Question:
Please check the code here. Facing issue to merge 2 PDFPtable top to bottom.
'''
PdfPTable table = new PdfPTable(new float[] { 1.0f, 2.0f, 5.0f, 1.0f, 2.0f });
table.setWidthPercentage(100.0f);
ArrayList<String> lHeaders = new ArrayList<>();
lHeaders.add("S. No.");
lHeaders.add("Course Code");
lHeaders.add("Course Name");
lHeaders.add("Credit");
lHeaders.add("Letter Grade");
ArrayList<String> lData = new ArrayList<>();
lData.add("1");
lData.add("D 210");
lData.add("COMPUTER & INFORMATION TECHNOLOGY FUNDAMENTAL LAB-II");
lData.add("1.0");
lData.add("BB");
// Create and add a title across both columns.
Font headerfont = new Font(Font.TIMES_ROMAN, 15, Font.BOLD);
// PdfPCell cell = new PdfPCell (new Paragraph ("New Mustang
// Features"));
PdfPCell cell;
for (String i : lHeaders) {
cell = new PdfPCell(new Paragraph(i, headerfont));
cell.setHorizontalAlignment(Element.ALIGN_CENTER);
cell.setBackgroundColor(new Color(255, 0, 0));
// cell.setPadding (10.0f);
table.addCell(cell);
}
// Add header cells for these columns.
// cell = new PdfPCell (new Paragraph ("Feature"));
// PdfPCell cell1;
Font datafont = new Font(Font.HELVETICA, 10, Font.NORMAL);
for (String j : lData) {
cell = new PdfPCell(new Paragraph(j, datafont));
cell.setHorizontalAlignment(Element.ALIGN_LEFT);
// cell.setPadding (10.0f);
table.addCell(cell);
}
Font headerfont2 = new Font(Font.TIMES_ROMAN, 10, Font.BOLD);
PdfPTable table2 = new PdfPTable(8);
table2.setWidthPercentage(100.0f);
PdfPCell cell2;
cell2 = new PdfPCell(new Paragraph("CURRENT SEMESTER RECORD", headerfont2));
cell2.setHorizontalAlignment(Element.ALIGN_CENTER);
cell2.setColspan(4);
table2.addCell(cell2);
cell2 = new PdfPCell(new Paragraph("CUMULATIVE SEMESTER RECORD", headerfont2));
cell2.setHorizontalAlignment(Element.ALIGN_CENTER);
cell2.setColspan(4);
table2.addCell(cell2);
cell2 = new PdfPCell(new Paragraph("TOTAL CREDIT POINTS", headerfont2));
cell2.setHorizontalAlignment(Element.ALIGN_CENTER);
table2.addCell(cell2);
cell2 = new PdfPCell(new Paragraph("TOTAL CREDIT", headerfont2));
cell2.setHorizontalAlignment(Element.ALIGN_CENTER);
table2.addCell(cell2);
cell2 = new PdfPCell(new Paragraph("CREDITS EARNED", headerfont2));
cell2.setHorizontalAlignment(Element.ALIGN_CENTER);
table2.addCell(cell2);
cell2 = new PdfPCell(new Paragraph("SGPA", headerfont2));
cell2.setHorizontalAlignment(Element.ALIGN_CENTER);
table2.addCell(cell2);
cell2 = new PdfPCell(new Paragraph("TOTAL CREDIT POINTS", headerfont2));
cell2.setHorizontalAlignment(Element.ALIGN_CENTER);
table2.addCell(cell2);
cell2 = new PdfPCell(new Paragraph("TOTAL CREDIT", headerfont2));
cell2.setHorizontalAlignment(Element.ALIGN_CENTER);
table2.addCell(cell2);
cell2 = new PdfPCell(new Paragraph("CREDITS EARNED", headerfont2));
cell2.setHorizontalAlignment(Element.ALIGN_CENTER);
table2.addCell(cell2);
cell2 = new PdfPCell(new Paragraph("CGPA", headerfont2));
cell2.setHorizontalAlignment(Element.ALIGN_CENTER);
table2.addCell(cell2);
cell2 = new PdfPCell(new Paragraph("Result declared on :", headerfont2));
cell2.setHorizontalAlignment(Element.ALIGN_LEFT);
cell2.setPaddingTop(40);
cell2.setBorderWidthLeft(0.5f);
cell2.setBorderWidthBottom(0.5f);
cell2.setColspan(4);
table2.addCell(cell2);
cell2 = new PdfPCell(new Paragraph("Controller of Examinations", headerfont2));
cell2.setHorizontalAlignment(Element.ALIGN_CENTER);
cell2.setPaddingTop(40);
cell2.setBorderWidthRight(0.5f);
cell2.setBorderWidthBottom(0.5f);
cell2.setColspan(4);
table2.addCell(cell2);
'''
I have created two PDFPtable instances one is table and another is table2, i just want to merge these two instances and return from my code. Is it possible? I don't want to add it to the doc from my code and return the document instance. The pdf looks like the attached image.
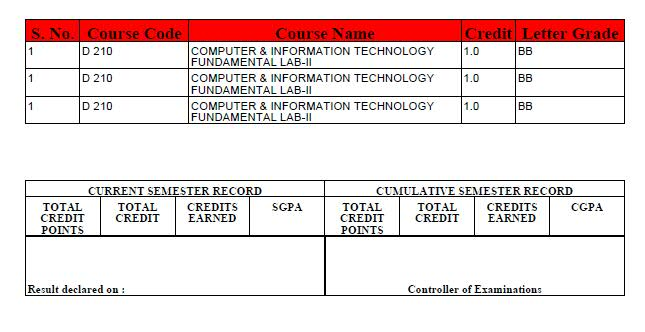
Answer: To summarize, you essentially want to merge those two tables into a single one because your method is designed to return only a single table.
If possible, the best solution would be to change the design of the method and allow it to return multiple tables, as an 'Iterable' (e.g. a 'List') or as an array.
If that is not possible (in your case returning a single table appears to be a project requirement), a solution would be to create another, single-column table and put your first table into its first row and your second one into the second row. For proper appearances you may want to also adapt table properties for margins and borders accordingly.
Be aware, though, that iText 5 tables were not designed for intense table stacking; having tables inside tables inside tables is likely to cause interesting effects during e.g. page breaks and may be quite resource hungry.